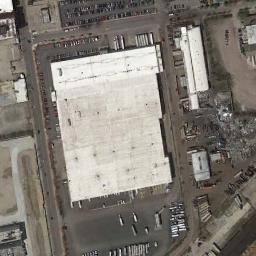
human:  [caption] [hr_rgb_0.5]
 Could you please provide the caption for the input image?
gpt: Different buildings in the industrial area have different orientations .

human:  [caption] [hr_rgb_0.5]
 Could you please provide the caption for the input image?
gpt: Many houses of different shapes are in the industrial area .

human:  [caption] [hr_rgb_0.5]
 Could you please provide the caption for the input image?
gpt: The industrial area has a big white workshop, Some small workshops and lots of industrial equipment .

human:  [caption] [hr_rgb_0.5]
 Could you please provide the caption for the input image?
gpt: In an industrial area, There are neatly planned factories and roads, And there are parking lots for cars and trucks .

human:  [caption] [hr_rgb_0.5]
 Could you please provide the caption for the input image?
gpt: There are many containers around a white building on the industrial area .